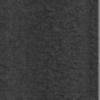
Label: dusty